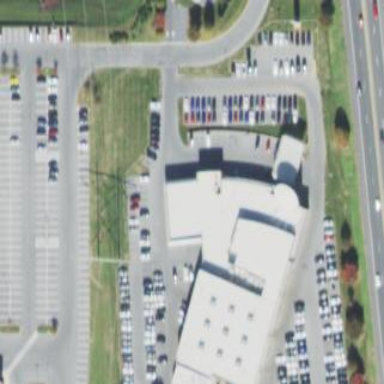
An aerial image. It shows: Car shop building.